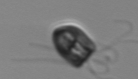
Label: Pyramimonas_morphotype1